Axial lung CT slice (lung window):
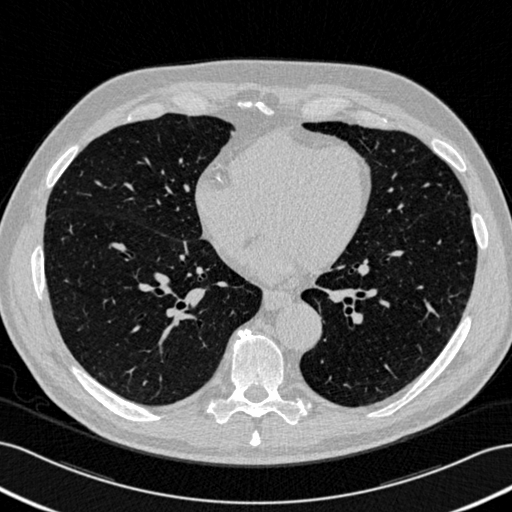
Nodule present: no